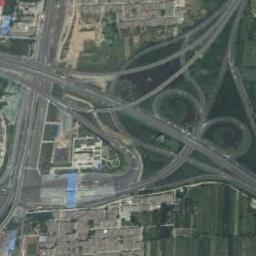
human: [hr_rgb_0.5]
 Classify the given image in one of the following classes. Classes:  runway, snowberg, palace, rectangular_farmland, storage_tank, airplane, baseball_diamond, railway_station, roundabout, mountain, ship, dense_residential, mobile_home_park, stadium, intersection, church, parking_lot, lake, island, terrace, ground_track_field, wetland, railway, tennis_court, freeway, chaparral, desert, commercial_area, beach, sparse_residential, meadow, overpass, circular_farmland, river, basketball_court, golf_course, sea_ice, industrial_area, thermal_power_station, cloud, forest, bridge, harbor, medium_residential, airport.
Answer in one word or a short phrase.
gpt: overpass